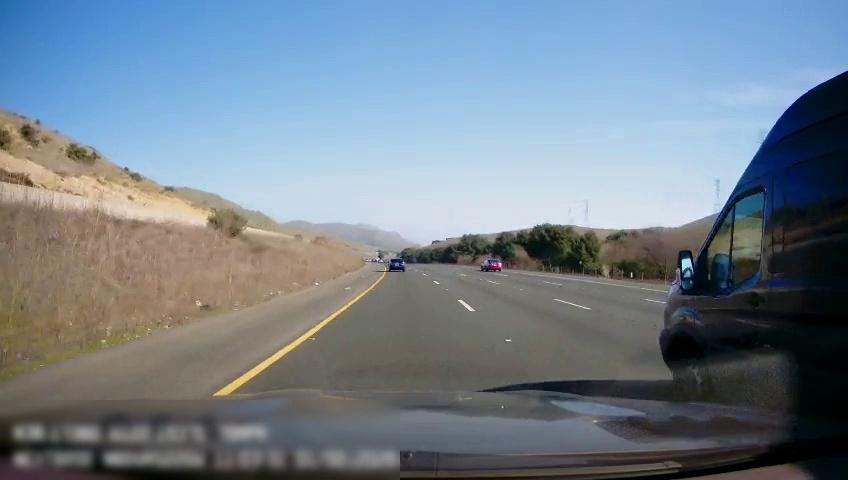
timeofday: Day
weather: Sunny
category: Drivable Space
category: Vehicles | Car
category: Vehicles | Van
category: Vehicles | Car
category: Lanes | Alternate Lane
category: Lanes | Alternate Lane
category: Lanes | Alternate Lane
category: Lanes | Current Lane
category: Lanes | Alternate Lane